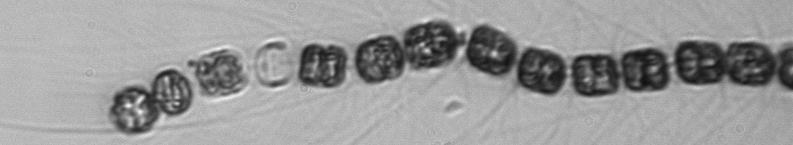
Label: Thalassiosira